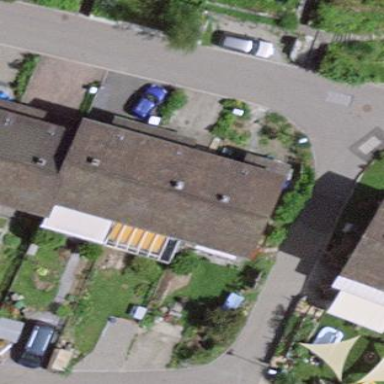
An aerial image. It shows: Terrace building.